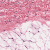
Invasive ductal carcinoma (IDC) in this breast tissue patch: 0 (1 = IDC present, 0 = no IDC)